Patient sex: M
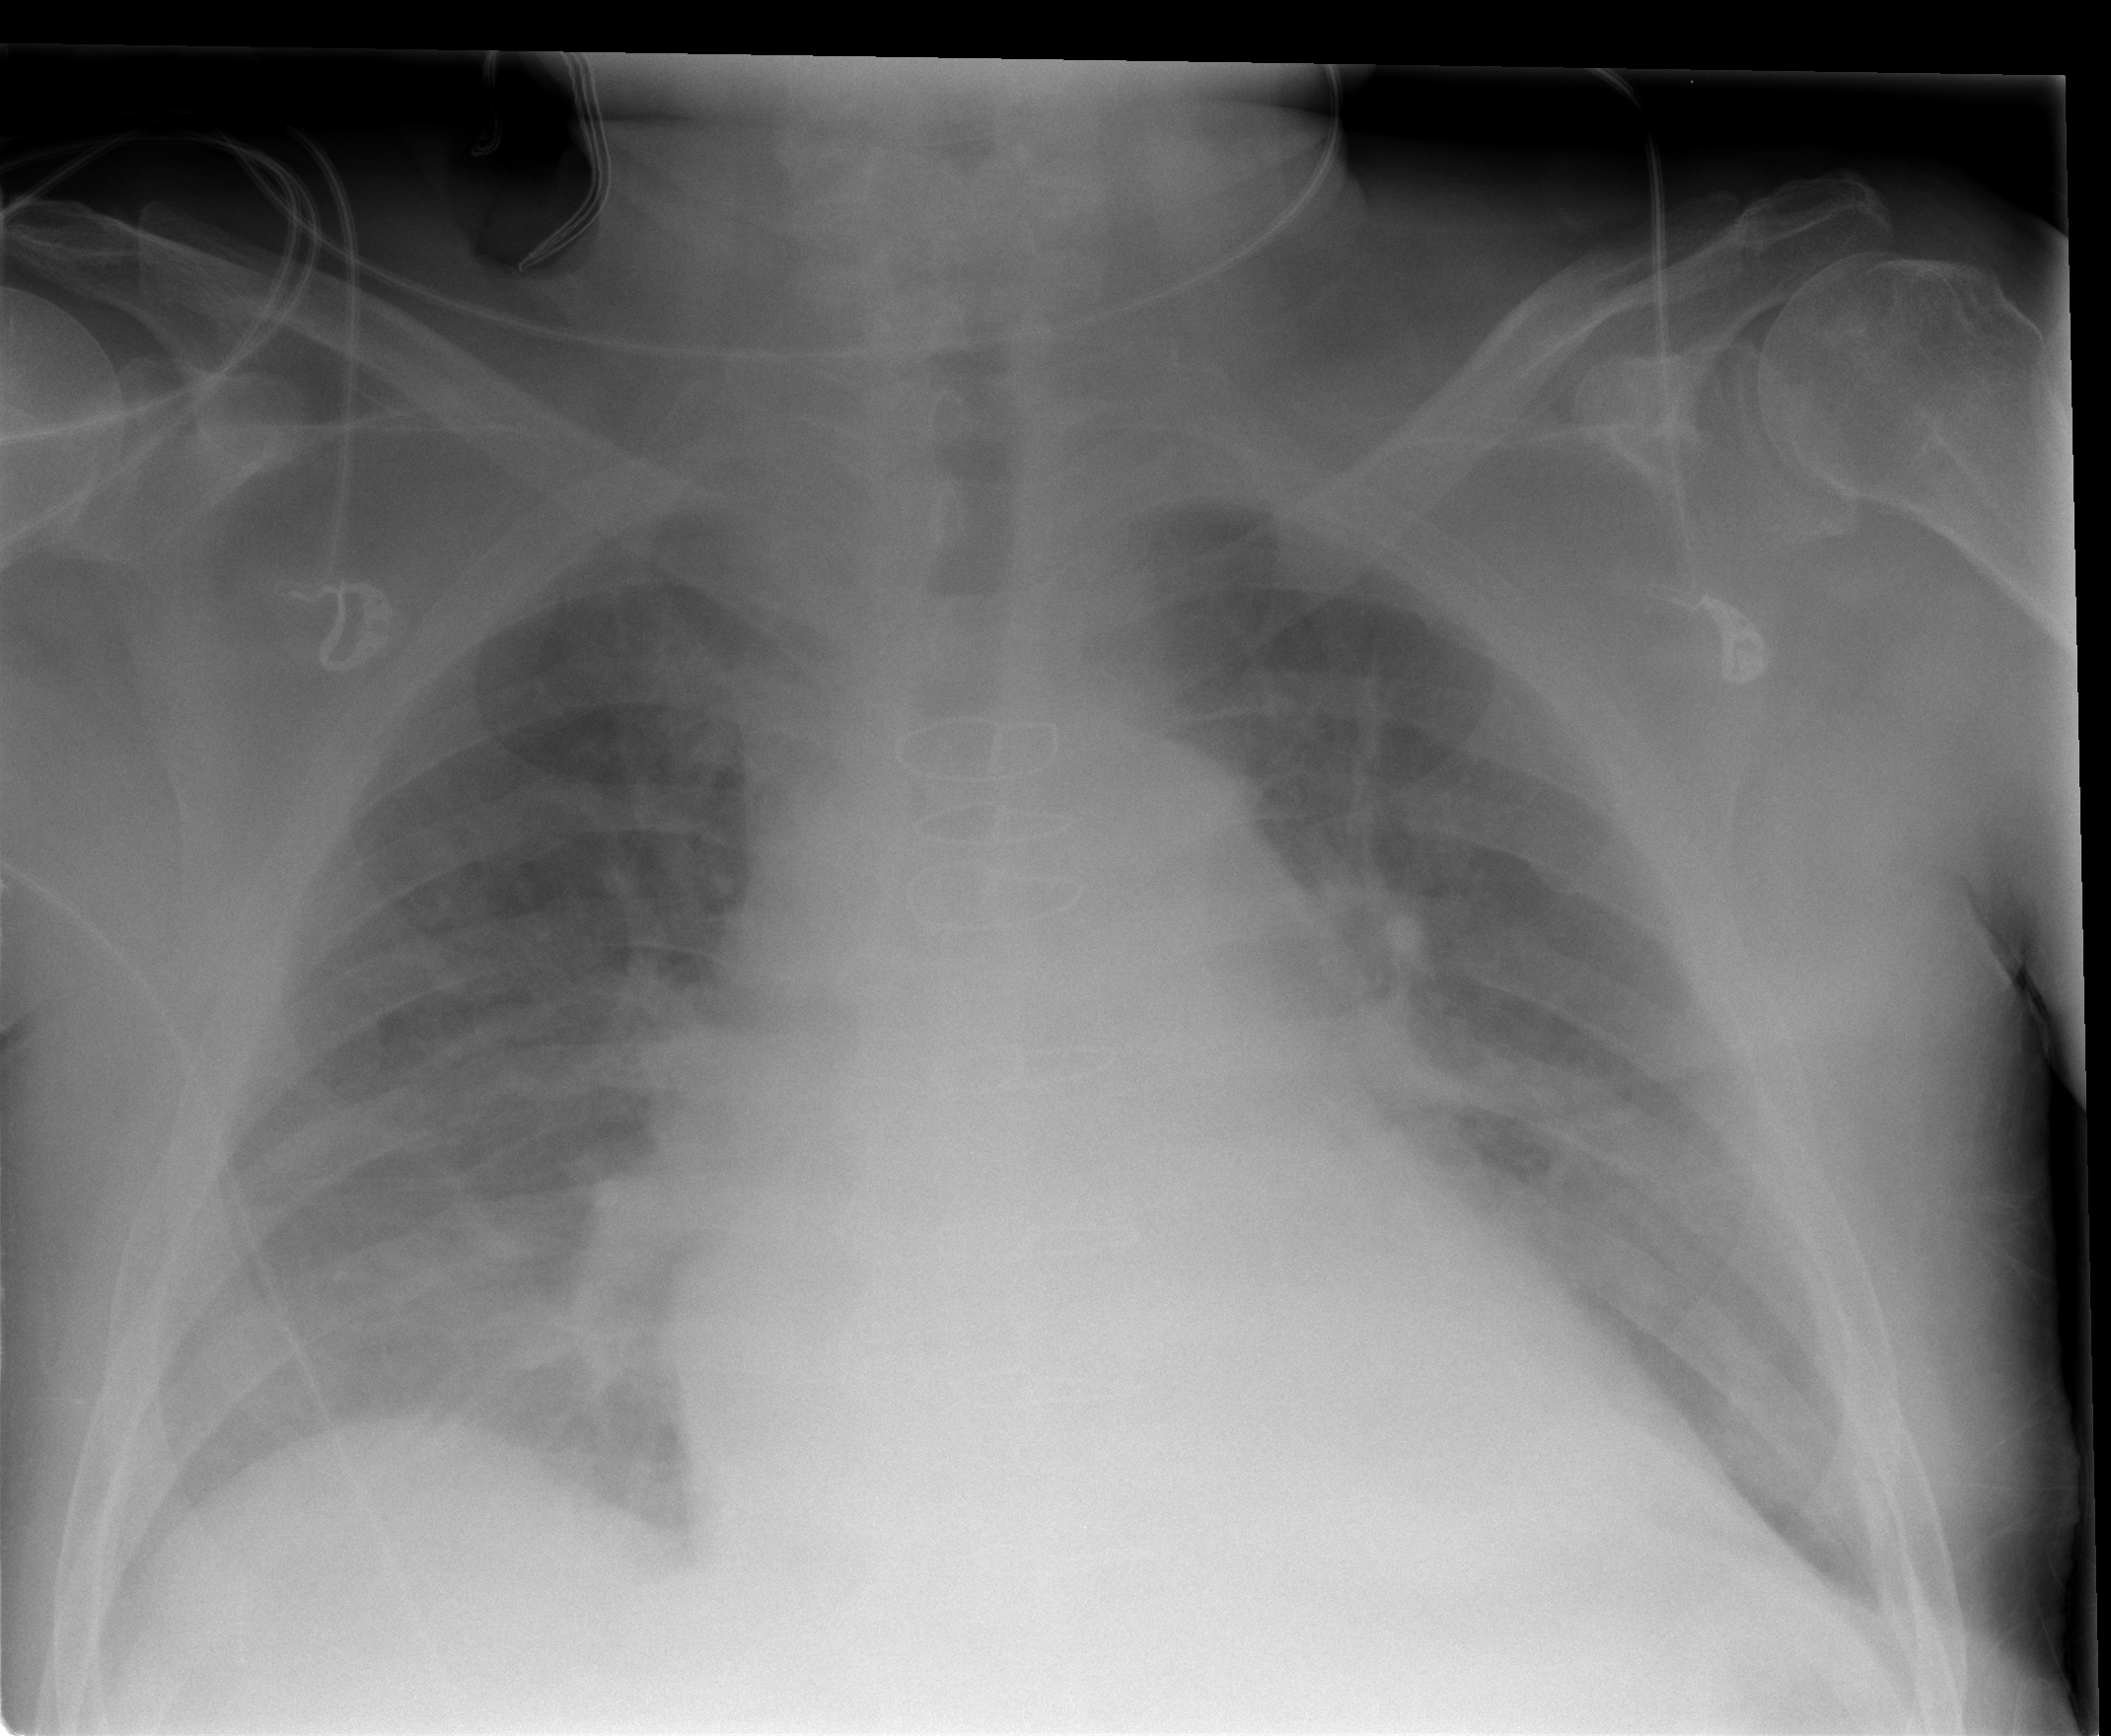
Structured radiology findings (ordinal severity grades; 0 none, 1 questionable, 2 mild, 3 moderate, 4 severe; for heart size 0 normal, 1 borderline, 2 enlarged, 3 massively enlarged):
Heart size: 2
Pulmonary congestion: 2
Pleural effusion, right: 0
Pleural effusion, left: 0
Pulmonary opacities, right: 0
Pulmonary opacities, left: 0
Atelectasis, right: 0
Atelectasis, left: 0